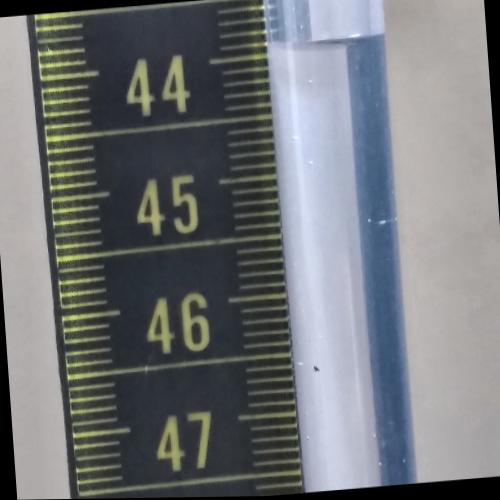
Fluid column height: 43.9 cm